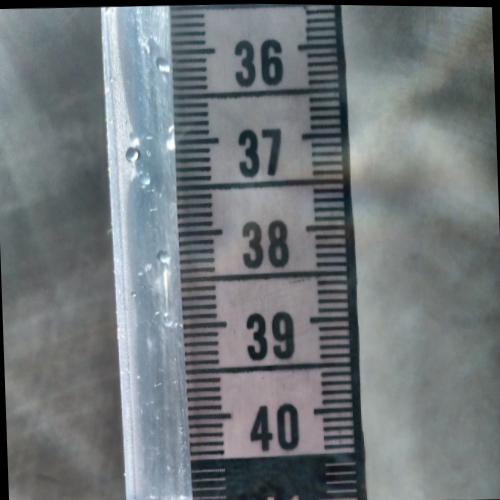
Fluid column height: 40.9 cm